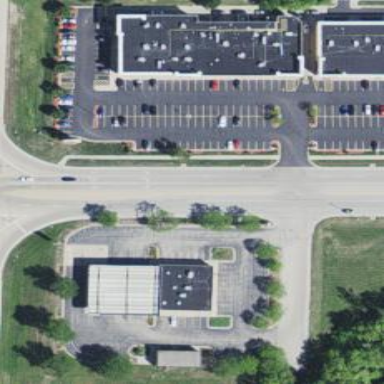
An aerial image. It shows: Retail area.